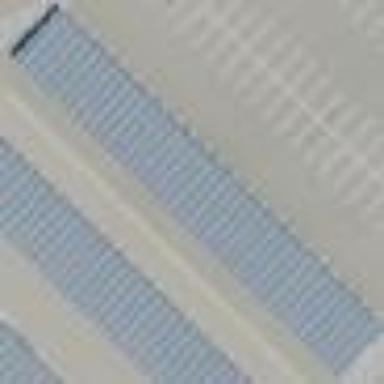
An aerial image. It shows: Solar power plant using photovoltaic technology to generate electricity.